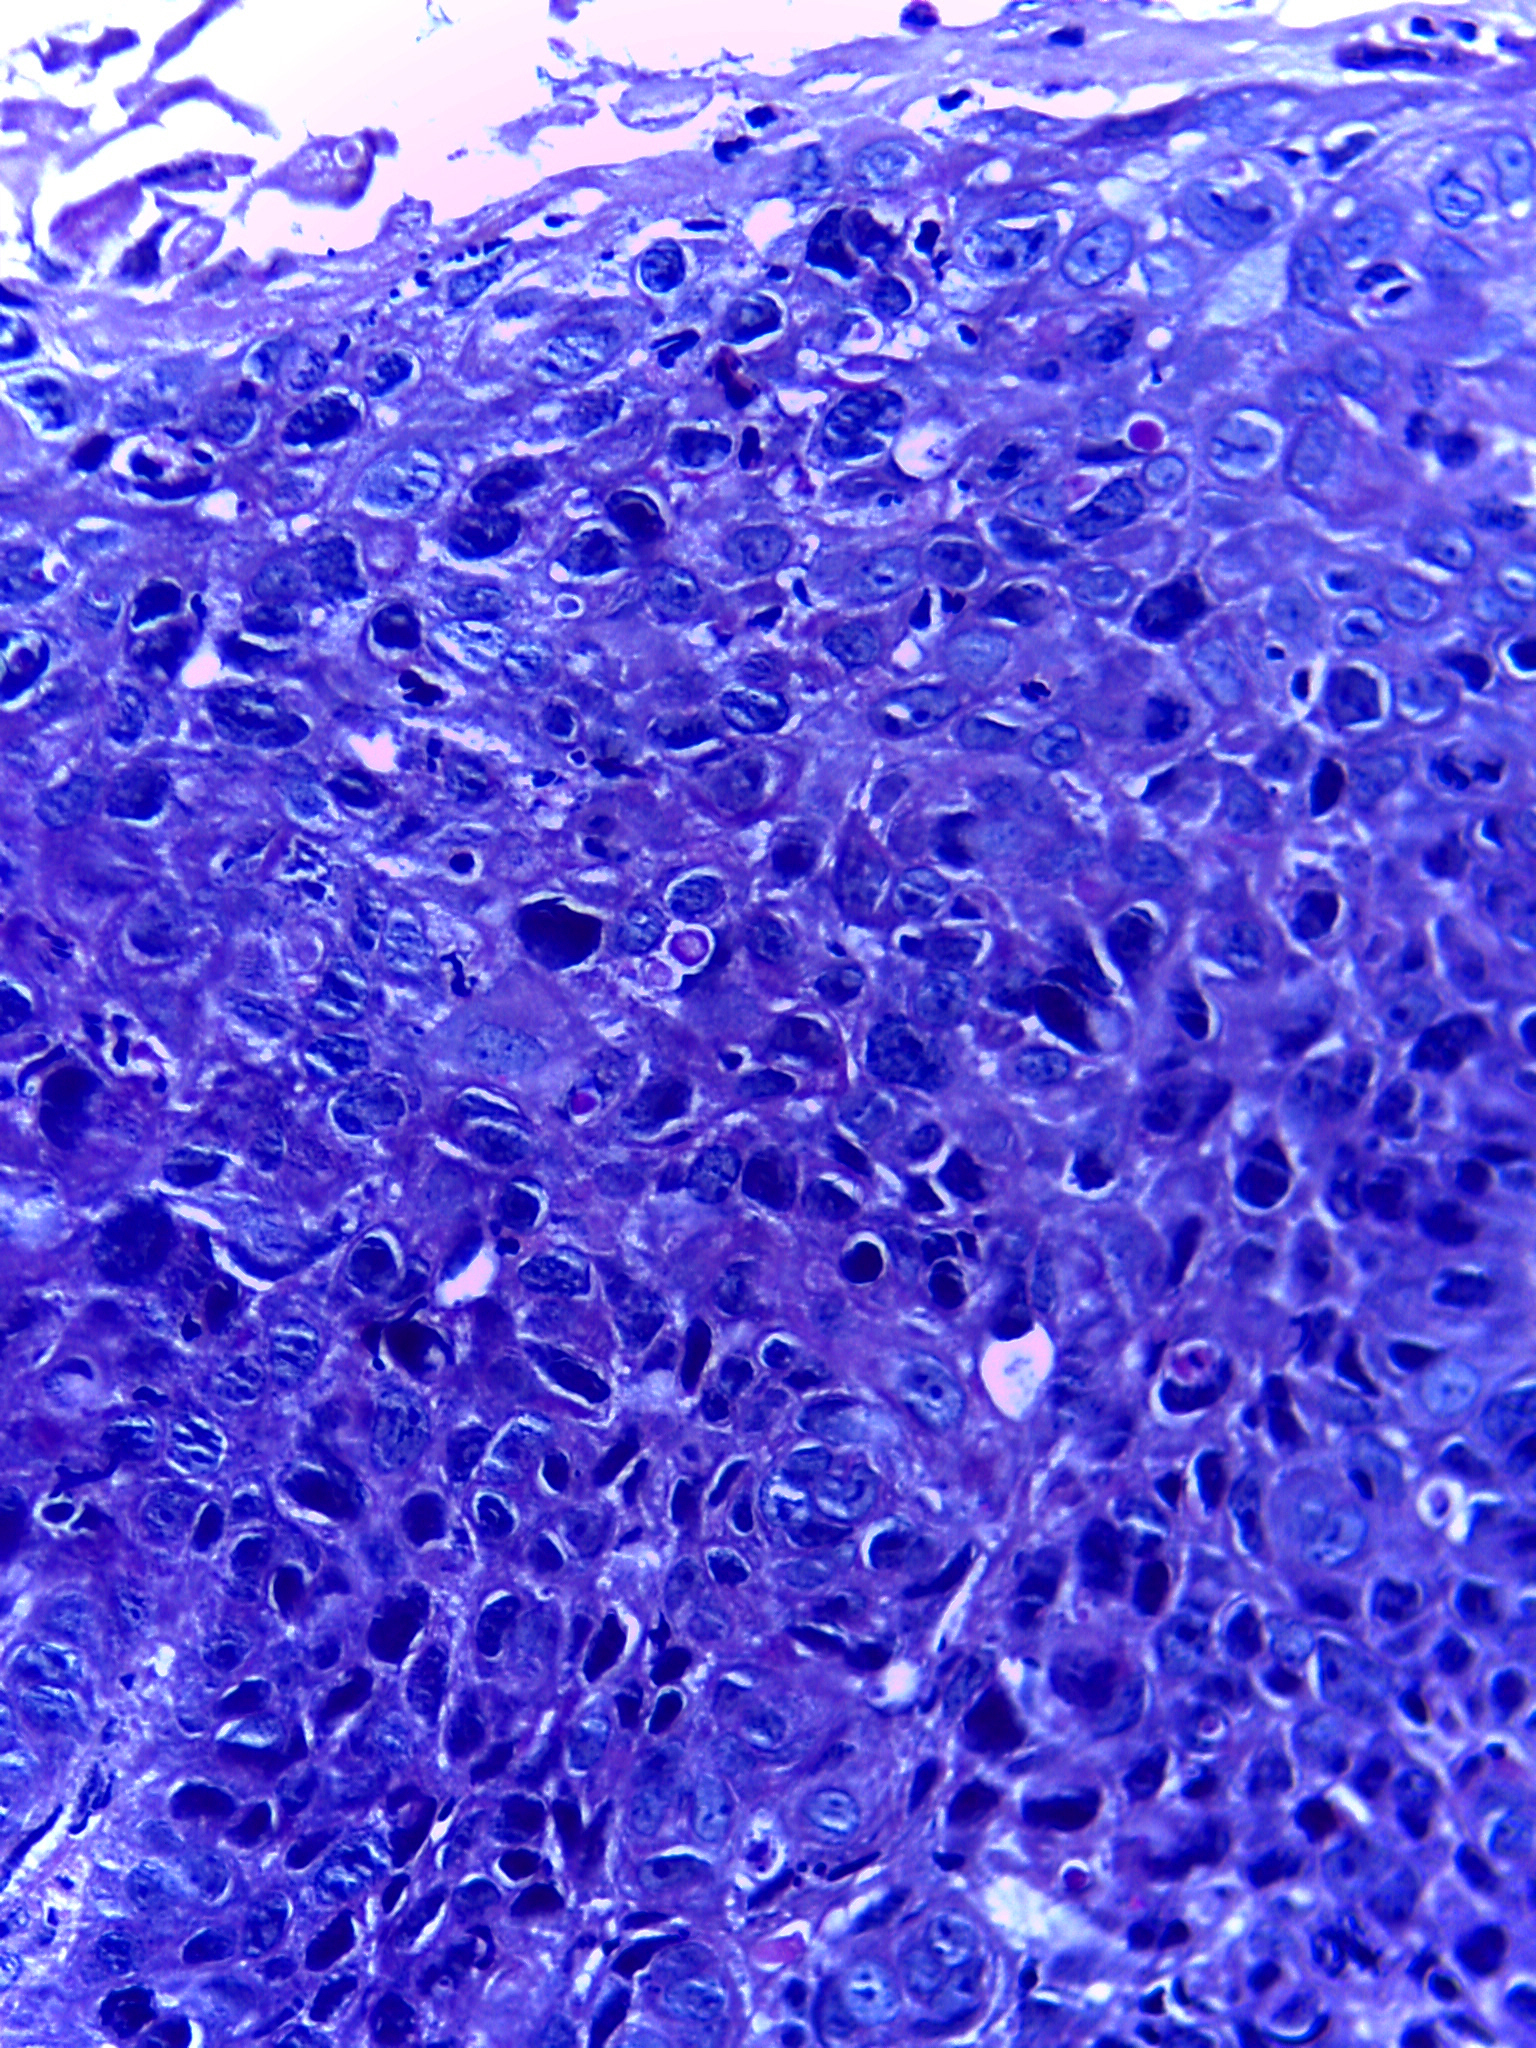
Diagnosis: OSCC